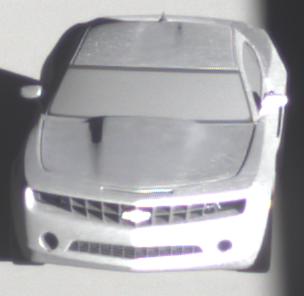
Make: Chevrolet
Model: Camaro Cabriolet 6.2 V8
Detailed model: Camaro (V) Coupé
Model produced from: 2011/09
Model produced until: 2014/02
Doors: 2
Color: white
Road condition: dry road
Daytime: sunrise or sunset
Contrast: high contrast